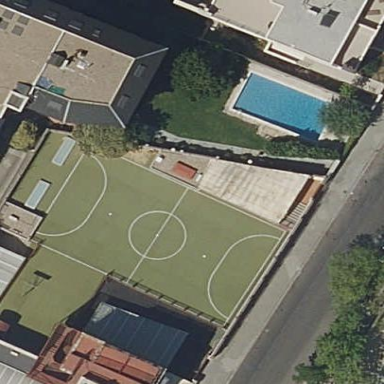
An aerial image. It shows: Soccer pitch for leisureland activities.